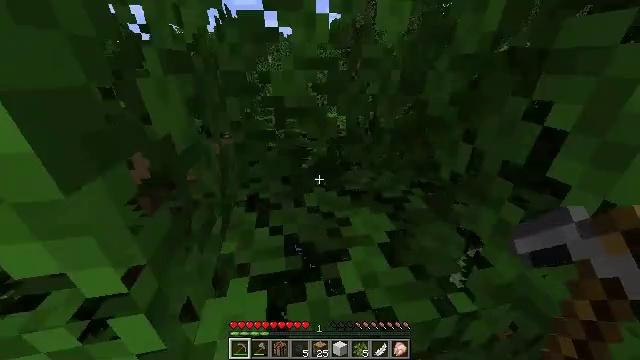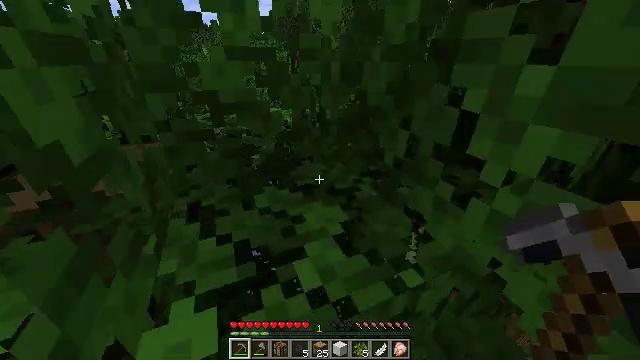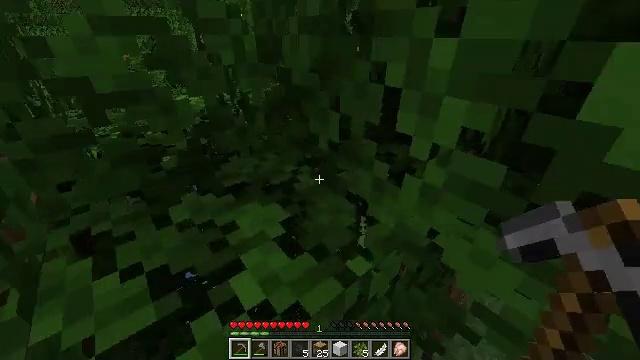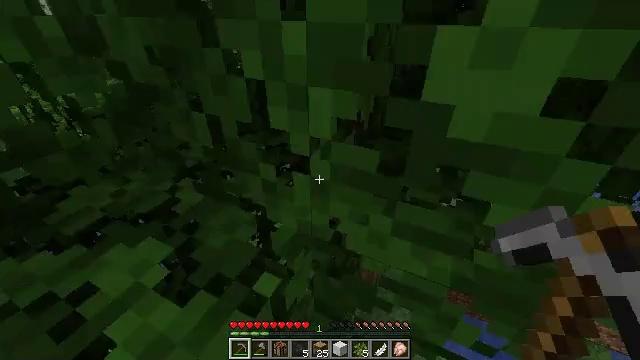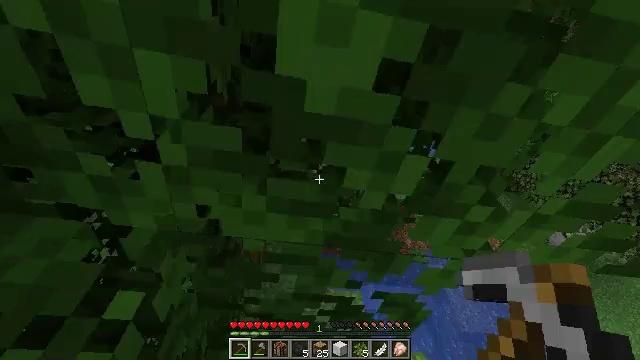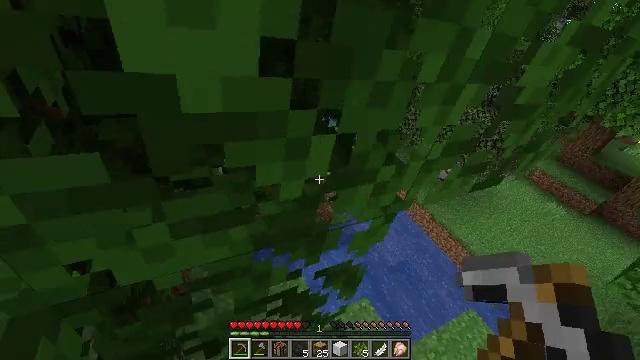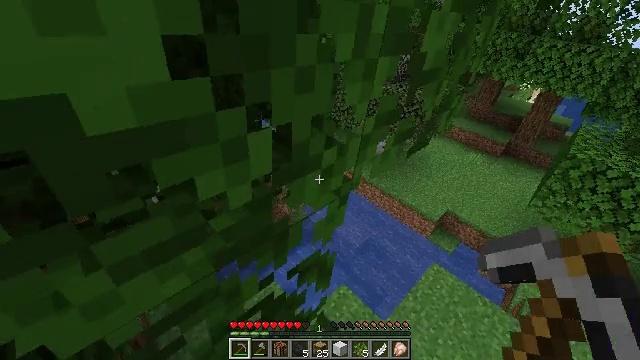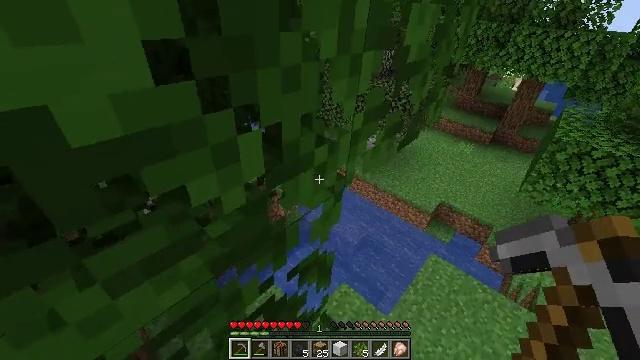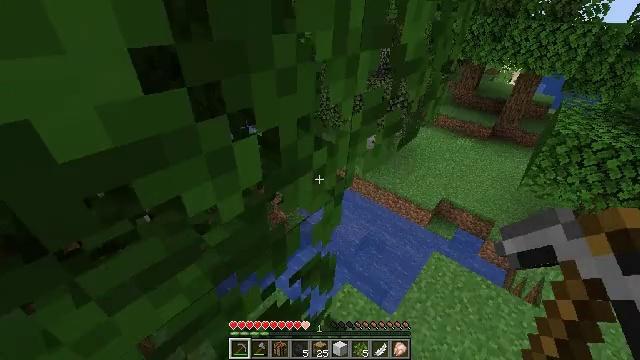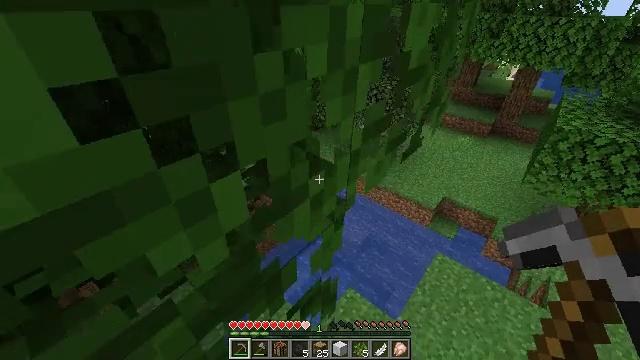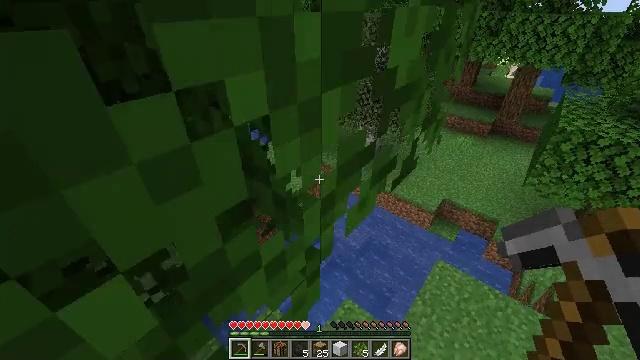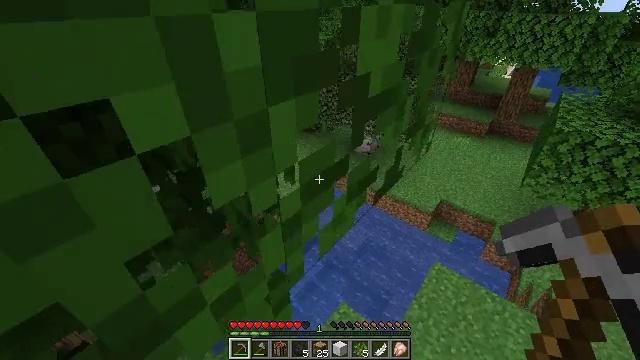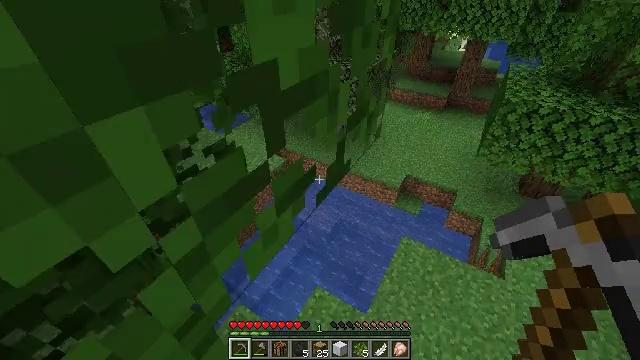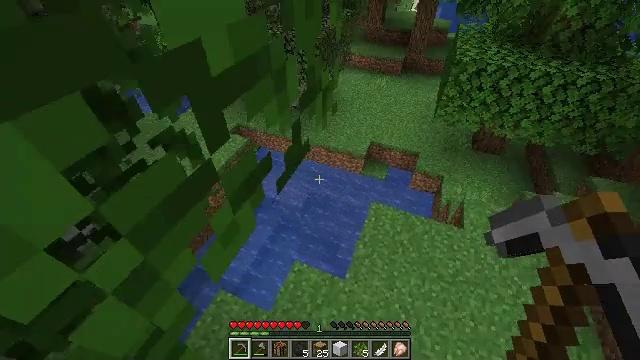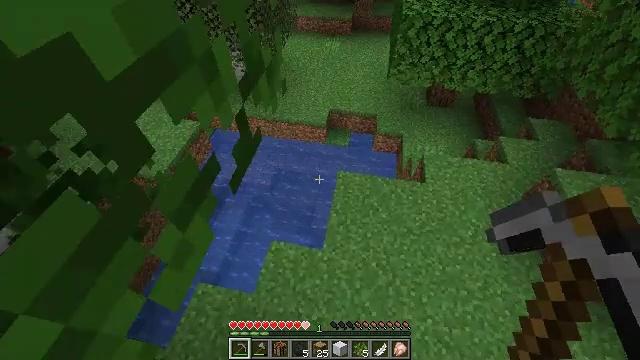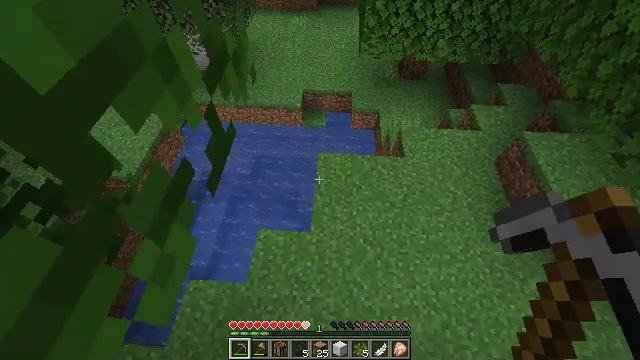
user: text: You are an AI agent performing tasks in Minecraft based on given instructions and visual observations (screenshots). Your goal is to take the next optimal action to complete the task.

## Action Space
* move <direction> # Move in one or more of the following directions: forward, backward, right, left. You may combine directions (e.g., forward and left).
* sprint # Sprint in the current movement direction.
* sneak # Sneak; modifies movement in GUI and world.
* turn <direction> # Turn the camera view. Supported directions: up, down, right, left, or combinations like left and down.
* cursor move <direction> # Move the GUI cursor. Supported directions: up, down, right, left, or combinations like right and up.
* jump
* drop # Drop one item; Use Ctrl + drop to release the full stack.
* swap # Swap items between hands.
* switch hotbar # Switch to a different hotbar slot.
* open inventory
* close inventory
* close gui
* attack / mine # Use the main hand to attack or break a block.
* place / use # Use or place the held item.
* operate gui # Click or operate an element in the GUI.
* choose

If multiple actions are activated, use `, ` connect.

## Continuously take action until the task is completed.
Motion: motion action
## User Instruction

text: Hunt fish.
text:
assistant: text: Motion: move forward and move left, turn right and down
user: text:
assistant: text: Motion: move forward, turn right and down
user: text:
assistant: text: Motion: move forward, turn right and down
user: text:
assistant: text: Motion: turn right and down
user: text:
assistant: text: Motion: turn right
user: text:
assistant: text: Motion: turn right and up
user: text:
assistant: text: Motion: turn right
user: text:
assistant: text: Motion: move forward
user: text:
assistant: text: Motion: move forward
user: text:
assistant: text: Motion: move forward
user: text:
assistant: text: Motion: move forward
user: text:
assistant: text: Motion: move forward, turn right and down
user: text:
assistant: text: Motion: turn right and down
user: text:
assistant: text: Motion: turn right and down
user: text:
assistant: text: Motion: turn right and down
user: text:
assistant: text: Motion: turn right
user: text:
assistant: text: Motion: move forward
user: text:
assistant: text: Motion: move forward
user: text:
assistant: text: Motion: move forward and move right, turn left and up
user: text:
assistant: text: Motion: move forward and move right, turn left and up
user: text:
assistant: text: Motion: move forward and move right
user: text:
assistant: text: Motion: move forward and move right
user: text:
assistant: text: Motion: move forward and move right
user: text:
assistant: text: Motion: move forward and move right
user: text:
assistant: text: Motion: move forward and move right, turn left and up
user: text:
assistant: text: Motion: move forward and move right, turn up
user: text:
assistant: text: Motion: move forward and move right, turn up
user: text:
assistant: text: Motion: move forward and move right, turn right and up
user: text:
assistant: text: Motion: move forward and move right, turn up
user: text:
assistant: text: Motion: move forward and move right